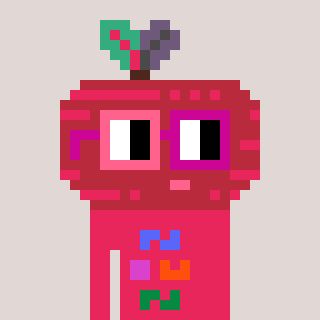
a pixel art character with square pink and red glasses, a beet-shaped head and a redpinkish-colored body on a warm background